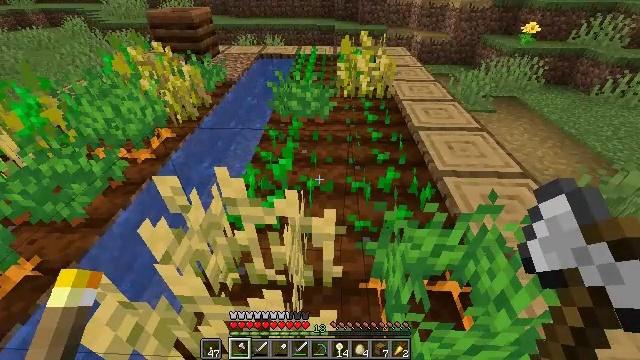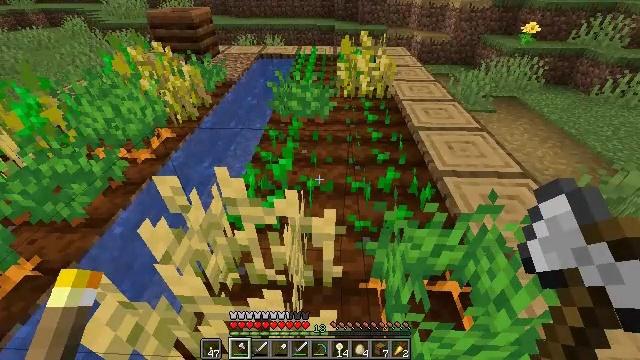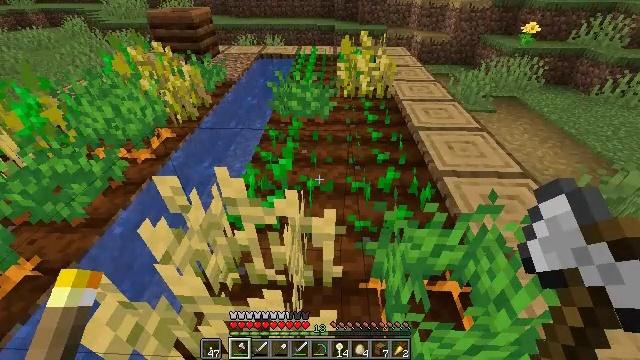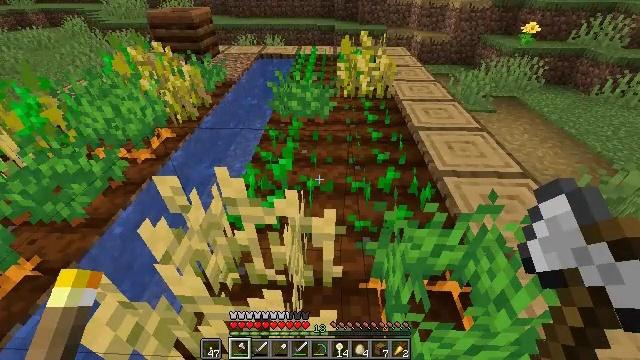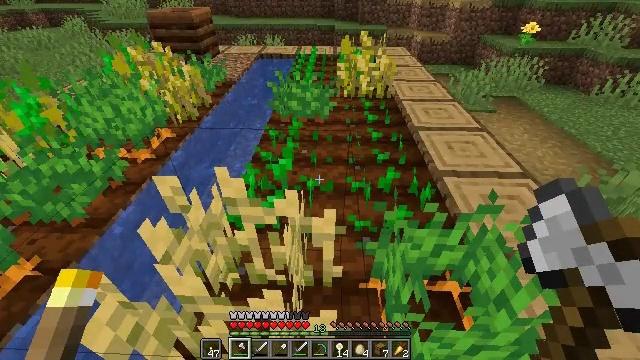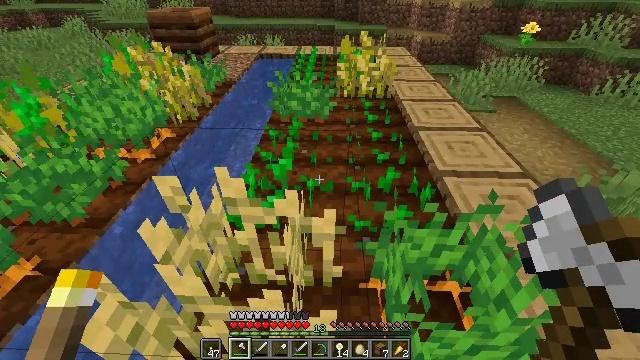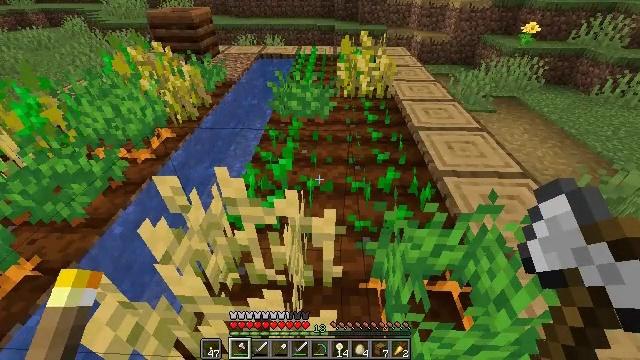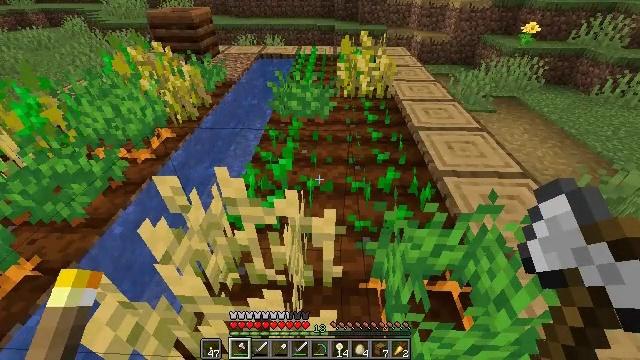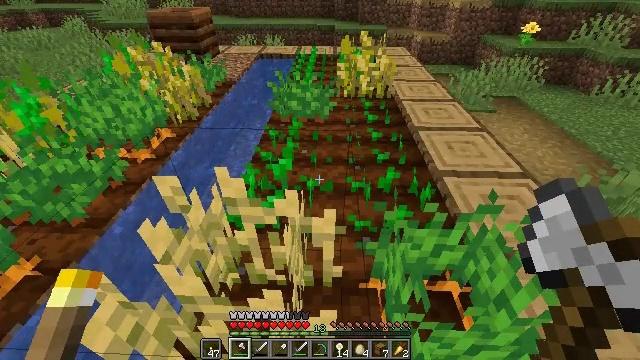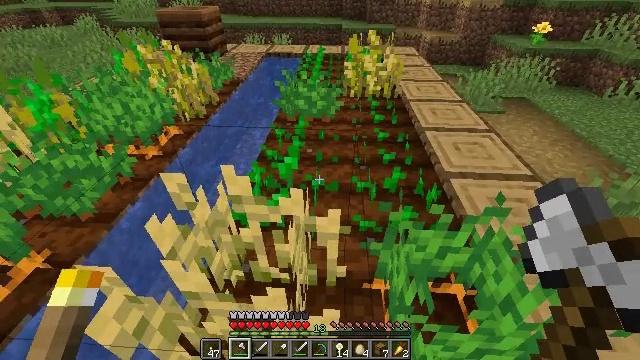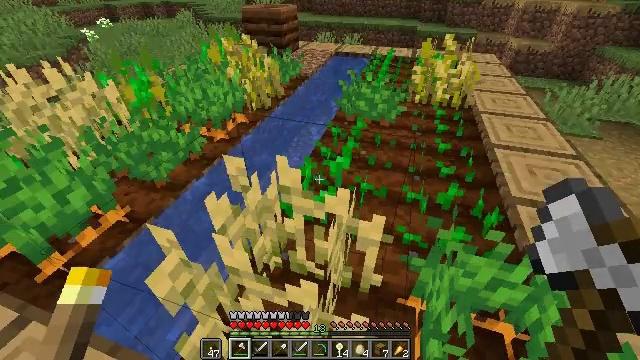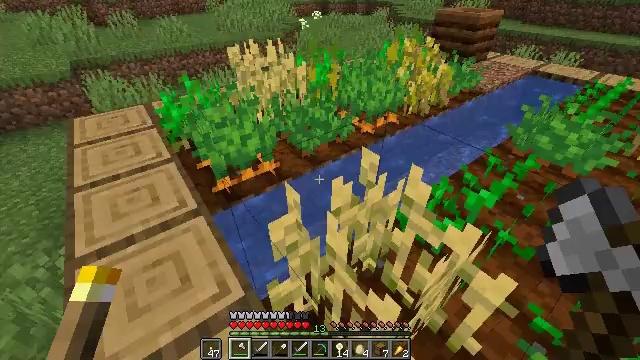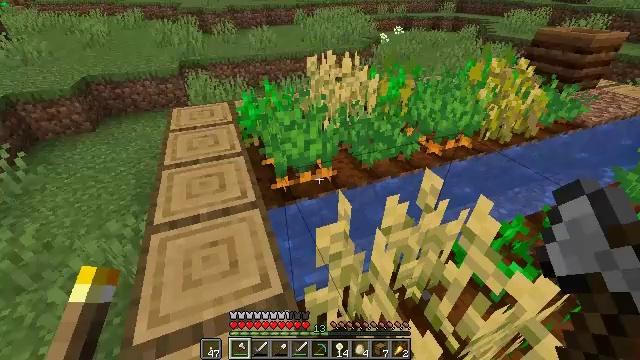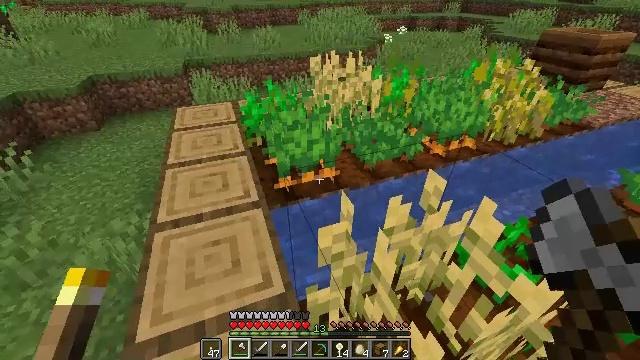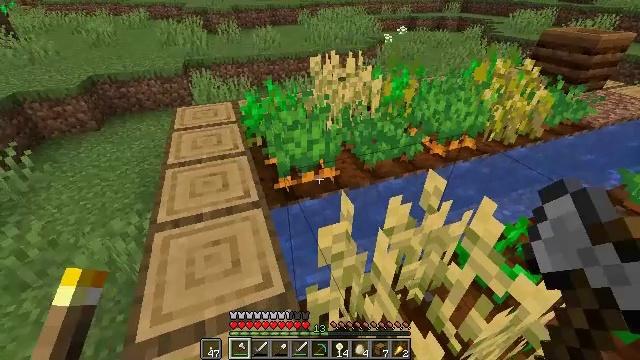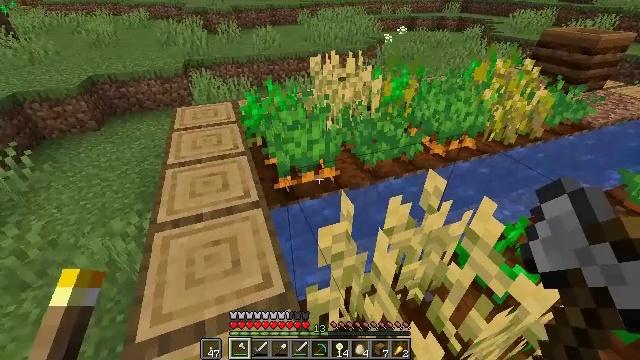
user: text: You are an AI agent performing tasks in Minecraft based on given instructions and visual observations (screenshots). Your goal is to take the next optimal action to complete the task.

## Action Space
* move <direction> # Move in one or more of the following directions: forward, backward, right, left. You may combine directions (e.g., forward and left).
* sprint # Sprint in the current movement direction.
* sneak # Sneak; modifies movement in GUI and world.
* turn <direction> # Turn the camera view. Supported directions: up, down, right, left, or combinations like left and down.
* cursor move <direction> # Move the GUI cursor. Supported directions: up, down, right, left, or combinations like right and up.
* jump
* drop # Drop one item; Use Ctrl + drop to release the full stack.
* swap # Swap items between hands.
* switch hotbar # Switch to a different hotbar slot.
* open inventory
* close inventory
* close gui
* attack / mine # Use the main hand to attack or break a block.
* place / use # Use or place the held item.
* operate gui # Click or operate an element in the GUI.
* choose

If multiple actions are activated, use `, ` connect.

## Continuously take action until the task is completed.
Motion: motion action
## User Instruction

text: Gather carrots from the field.
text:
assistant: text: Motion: no_op
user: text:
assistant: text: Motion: no_op
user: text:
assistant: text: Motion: no_op
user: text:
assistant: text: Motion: no_op
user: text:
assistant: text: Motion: no_op
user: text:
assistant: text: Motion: no_op
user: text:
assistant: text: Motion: no_op
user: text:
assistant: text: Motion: no_op
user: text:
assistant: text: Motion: turn left
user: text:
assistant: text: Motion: turn left
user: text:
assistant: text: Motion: turn left
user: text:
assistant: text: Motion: turn left and up
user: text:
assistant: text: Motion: no_op
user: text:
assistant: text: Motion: no_op
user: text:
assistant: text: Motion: no_op
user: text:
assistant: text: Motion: no_op
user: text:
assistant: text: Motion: no_op
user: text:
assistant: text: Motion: no_op
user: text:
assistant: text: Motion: turn left
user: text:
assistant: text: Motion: move forward, turn left
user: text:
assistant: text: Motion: move forward, turn left
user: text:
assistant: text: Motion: move forward, turn left
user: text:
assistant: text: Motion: move forward
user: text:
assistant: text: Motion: move forward
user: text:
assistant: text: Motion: move forward
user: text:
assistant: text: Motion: move forward
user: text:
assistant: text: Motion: move forward, turn right
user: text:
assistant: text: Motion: move forward, turn right
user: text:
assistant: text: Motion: move forward, turn right
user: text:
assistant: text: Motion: move forward